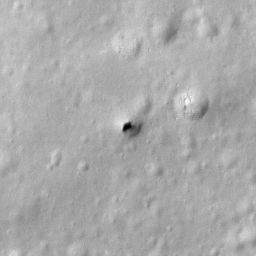
Pit: Stevinus 23
Host crater: Stevinus
Host type: impact_melt
Lunar coordinates: latitude -32.964, longitude 54.025